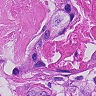
Metastatic tissue present: yes